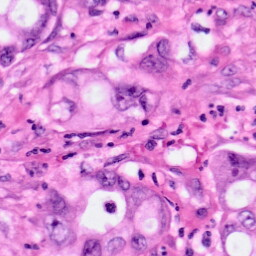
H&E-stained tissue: Pancreatic